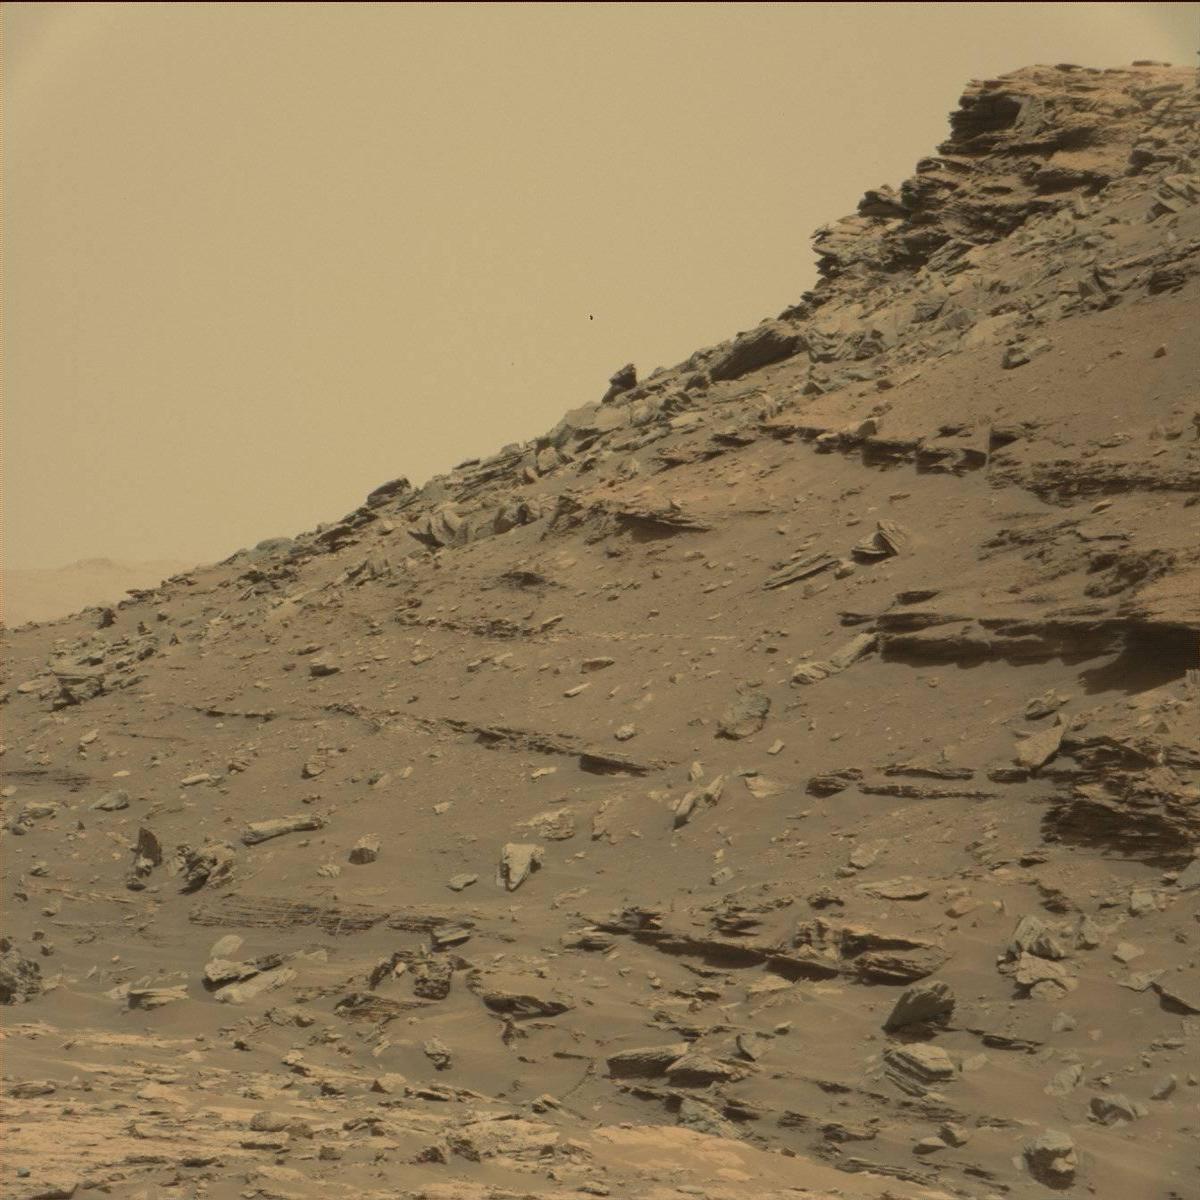
Terrain classes present: Bedrock, Ridge, Sand / Soil, Sky